Question: Firstly apologies for the woolly subject title, its hard to put this one into words.
So...with that in mind I've attached a database relationship diagram (see below) which will hopefully explain it much more concisely.

We have inherited a large database (and therefore have no ability to change/rationalise it, more's the pity!) which has a troublesome 'loop' of 4 tables that have a couple of different many to many relationships within.
I need to be able to get out the Court's name, full address, and general notes, all of which every court will only have one of, followed by the Contact details which are divided into two groups (general and specific contact points) which could contain one or more listings dependent on the court. I need this to appear in the format below:
Abergavenny
NP7 5DL
This court is open for hearings only. Additional Court Notes....
Switchboard: 01633 64xxxx
Fax: 01633 64xxxx
Service 1: 01633 64xxxx
Service 2: 01633 64xxxx
Contact Name 1 - Acting Court Manager: 01633 64xxxx
Contact Name 2 - Acting Office Manager: 01633 64xxxx
Contact Name 3 - Acting List Officer: 01633 64xxxx
Contact Name 4 - Justices' Clerk: 01633 64xxxx
I posted on StackOverflow yesterday to find out how to correctly write the SQL query and ASP.NET C# code for one many-to-many relationship. For simplicity's sake the info I provided was very much paraphrased and basically contained only half of the loop you see above. However I've since failed in my attempt to apply the same principles to the full loop.
The SQL query (which works for the first half of the loop, i.e. to provide the court address details and a list of the specific contact points) looks like this:
'''
string myQuery =
"SELECT C.court_id, court_name, court_addr1, court_town_name, court_county_name, " +
"court_country_name, court_addr_pcode, court_addr_dx, court_code, court_note, " +
"court_contacts_name, court_contacts_no, CCT.court_contact_type_desc " +
"FROM court C " +
"JOIN court_addr CA ON C.court_addr_id = CA.court_addr_id " +
"JOIN court_town CT ON CA.court_town_id = CT.court_town_id " +
"JOIN court_county CC ON CT.court_county_id = CC.court_county_id " +
"JOIN court_country CCO ON CC.court_country_id = CCO.court_country_id " +
"JOIN court_contacts CCON ON C.court_id = CCON.court_id " +
"JOIN court_contact_type CCT ON CCON.court_contact_type_id = CCT.court_contact_type_id " +
"WHERE C.court_id = '25' " +
"ORDER BY C.court_id";
'''
Whilst the C# looks like this:
'''
if (myDataReader.HasRows)
{
string last_id = string.Empty;
while (myDataReader.Read())
{
string court_id = myDataReader["court_id"].ToString();
string court_name = myDataReader["court_name"].ToString();
string court_addr = myDataReader["court_addr1"].ToString();
string court_town = myDataReader["court_town_name"].ToString();
string court_county = myDataReader["court_county_name"].ToString();
string court_country = myDataReader["court_country_name"].ToString();
string court_pcode = myDataReader["court_addr_pcode"].ToString();
string court_dx = myDataReader["court_addr_dx"].ToString();
string court_code = myDataReader["court_code"].ToString();
string court_note = myDataReader["court_note"].ToString();
string court_contact_name = myDataReader["court_contacts_name"].ToString();
string court_contact_desc = myDataReader["court_contact_type_desc"].ToString();
string court_contact_no = myDataReader["court_contacts_no"].ToString();
if (last_id != court_id) {
Response.Write("<strong>" + court_name + "</strong><br>" + court_addr +
"<br>" + court_town + "<br>" + court_county + "<br>" +
court_country + "<br>" + court_pcode + "<br><br>" +
court_dx + "<br><p>Court code " + court_code + "</p><p>" +
court_note + "</p>" + court_contact_name + " - " +
court_contact_desc + ": " + court_contact_no + "<br>");
} else {
Response.Write("<br>" + court_contact_name + " - " + court_contact_desc +
": " + court_contact_no + "<br>");
}
last_id = court_id;
}
}
'''
Following the same logic in the SQL query I've tried to add an additional SELECT parameter of and a couple of extra JOIN lines to bring in the table (see below), however, this produces errors along the lines of 'The correlation name CCG is specified multiple times in a FROM clause' or just goes completely blank if the 2nd correlation name is removed.
'''
"JOIN court_contacts_general CCG ON C.court_id = CCG.court_id " +
"JOIN court_contacts_general CCG ON CCT.court_contact_type_id = CCG.court_contact_type_id " +
'''
Whilst in the C# I've added a new string for and tried creating another if/else loop based on writing the response received from this new variable.
Either way, all I'm getting is a big blank page or the SQL related errors above.
Any ideas?
Thanks in advance for all/any help.
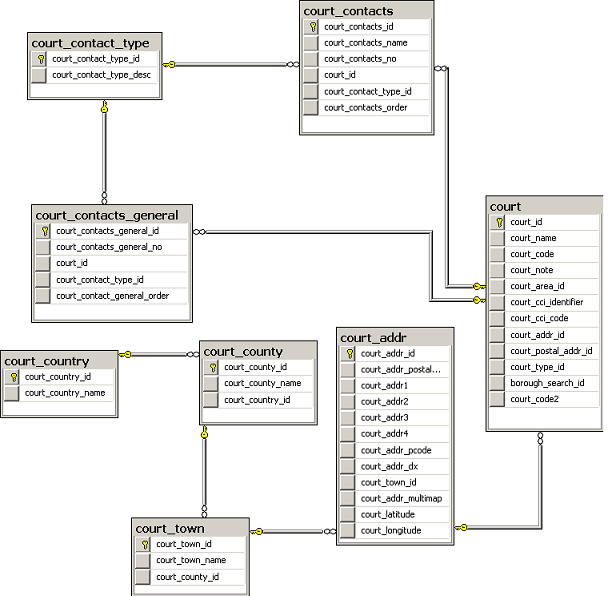
Answer: It's certainly not elegant (no doubt there's a much better way of writing it!) but I've managed to work out a solution to the problem by writing a second SQL query and opening a second Sqlconnection directly after the first one has closed to tag on the second batch of contacts.
SQL query:
'''
string myQuery2 =
"SELECT C.court_id, court_contacts_name, court_contacts_no, court_contact_type_desc " +
"FROM court C " +
"JOIN court_contacts CCON ON C.court_id = CCON.court_id " +
"JOIN court_contact_type CCT ON CCON.court_contact_type_id = CCT.court_contact_type_id " +
"WHERE C.court_id = '" + court_id_no + "' " +
"ORDER BY C.court_id";
'''
C# code:
'''
myDataReader.Close();
connection.Close();
SqlConnection connection2 = new SqlConnection(connStr);
SqlCommand myCommand2 = new SqlCommand(myQuery2, connection2);
SqlDataReader myDataReader2;
connection2.Open();
myDataReader2 = myCommand2.ExecuteReader();
if (myDataReader2.HasRows) {
string last_id = string.Empty;
while (myDataReader2.Read()) {
string court_id = myDataReader2["court_id"].ToString();
string court_contact_desc = myDataReader2["court_contact_type_desc"].ToString();
string court_contact_name = myDataReader2["court_contacts_name"].ToString();
string court_contact_no = myDataReader2["court_contacts_no"].ToString();
if (string.IsNullOrWhiteSpace(court_contact_no)) {
court_contact_no = generic_contact_no;
}
if (last_id != court_id) {
Response.Write(court_contact_name + " - " + court_contact_desc + ": " + court_contact_no + "<br>");
} else {
Response.Write(court_contact_name + " - " + court_contact_desc + ": " + court_contact_no + "<br>");
}
last_id = court_id;
}
}
'''
As I say, not pretty but the important thing is it works.